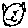
Label: cat